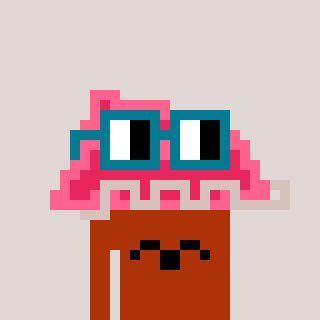
a pixel art character with square dark green glasses, a retainer-shaped head and a hotbrown-colored body on a warm background